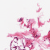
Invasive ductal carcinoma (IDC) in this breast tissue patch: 0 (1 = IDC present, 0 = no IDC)